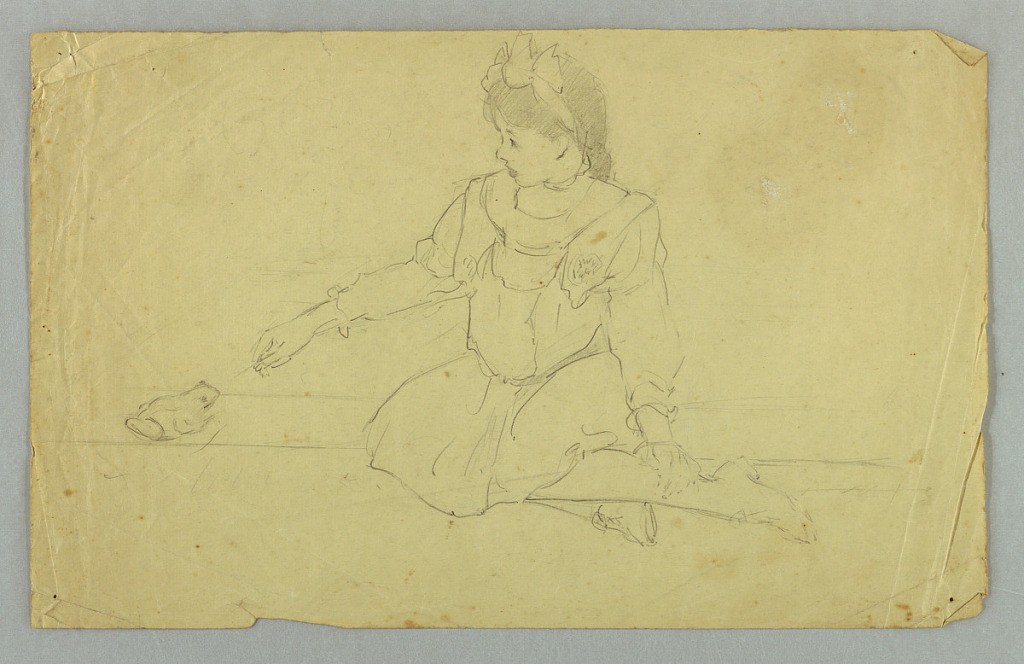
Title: Sketch of a Girl with a Frog
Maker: Louise Howland King Cox, American, 1865–1945
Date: ca. 1895–1910
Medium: Graphite on light brown laid paper
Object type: Drawing
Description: Girl seated, with knees under her, gesturing towards a frog, at left